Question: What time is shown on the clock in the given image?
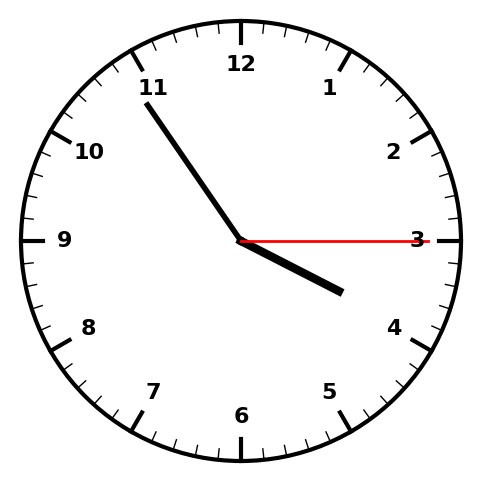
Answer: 03:54:15